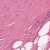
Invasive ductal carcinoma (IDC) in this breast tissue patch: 0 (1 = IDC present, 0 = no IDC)